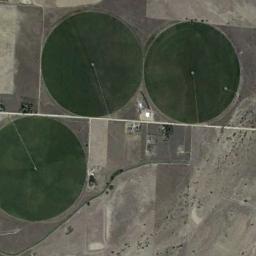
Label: circular_farmland